【题型】填空题　【知识点】解析几何　【难度】easy
已知$\triangle ABC$的顶点$A(4,-2)$，$AB$边上的中线$CF$所在直线的方程为$2x-y+5=0$，若$AC$边上的高$BE$所在直线的方程为$x-2y-5=0$，则点$B$的坐标为\_\_\_\_.

\vspace{0.2cm}
【解答】

\noindent \textbf{【答案】} $\boldsymbol{(-15,-10)}$

\vspace{0.2cm}
\noindent \textbf{【分析】} 设$B(m,n)$，满足$AC$边上的高$BE$所在直线方程$x-2y-5=0$；将$AB$中点$M$坐标代入$CF$方程；两方程联立可求得$B$点坐标.

\vspace{0.2cm}
\noindent \textbf{【详解】} 设$B(m,n)$，代入$AC$边上的高$BE$所在直线的方程得：$m-2n-5=0$，
$\because AB$的中点$M$坐标为$\left(\dfrac{m+4}{2},\dfrac{n-2}{2}\right)$，代入$CF$方程为：$2\times\dfrac{m+4}{2}-\dfrac{n-2}{2}+5=0$，
即$2m-n+20=0$，
联立得$\begin{cases} m-2n-5=0 \\ 2m-n+20=0 \end{cases}$，解得：$\begin{cases} m=-15 \\ n=-10 \end{cases}$，$\therefore B(-15,-10)$.
故答案为：$\boldsymbol{(-15,-10)}$

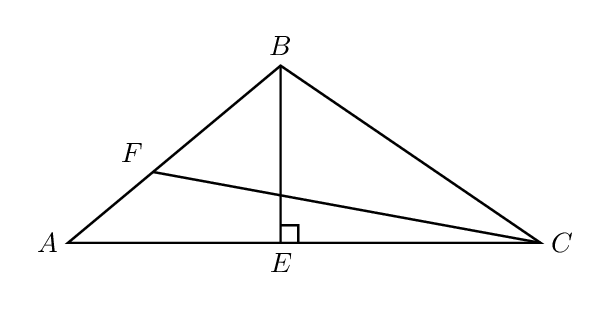